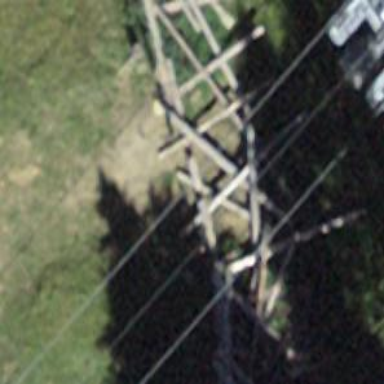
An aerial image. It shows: Pylon used for aerialway.